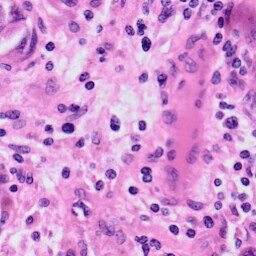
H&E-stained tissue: Skin